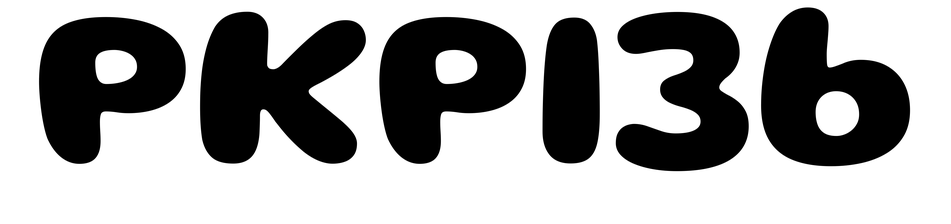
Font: Gluten_Bold